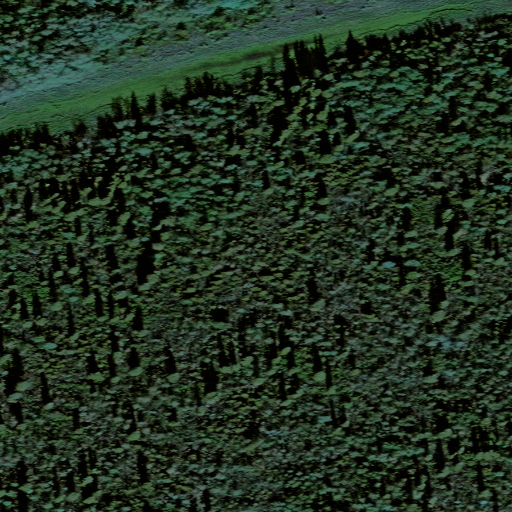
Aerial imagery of island in Alaska named Horse Island containing only unknown